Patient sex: M
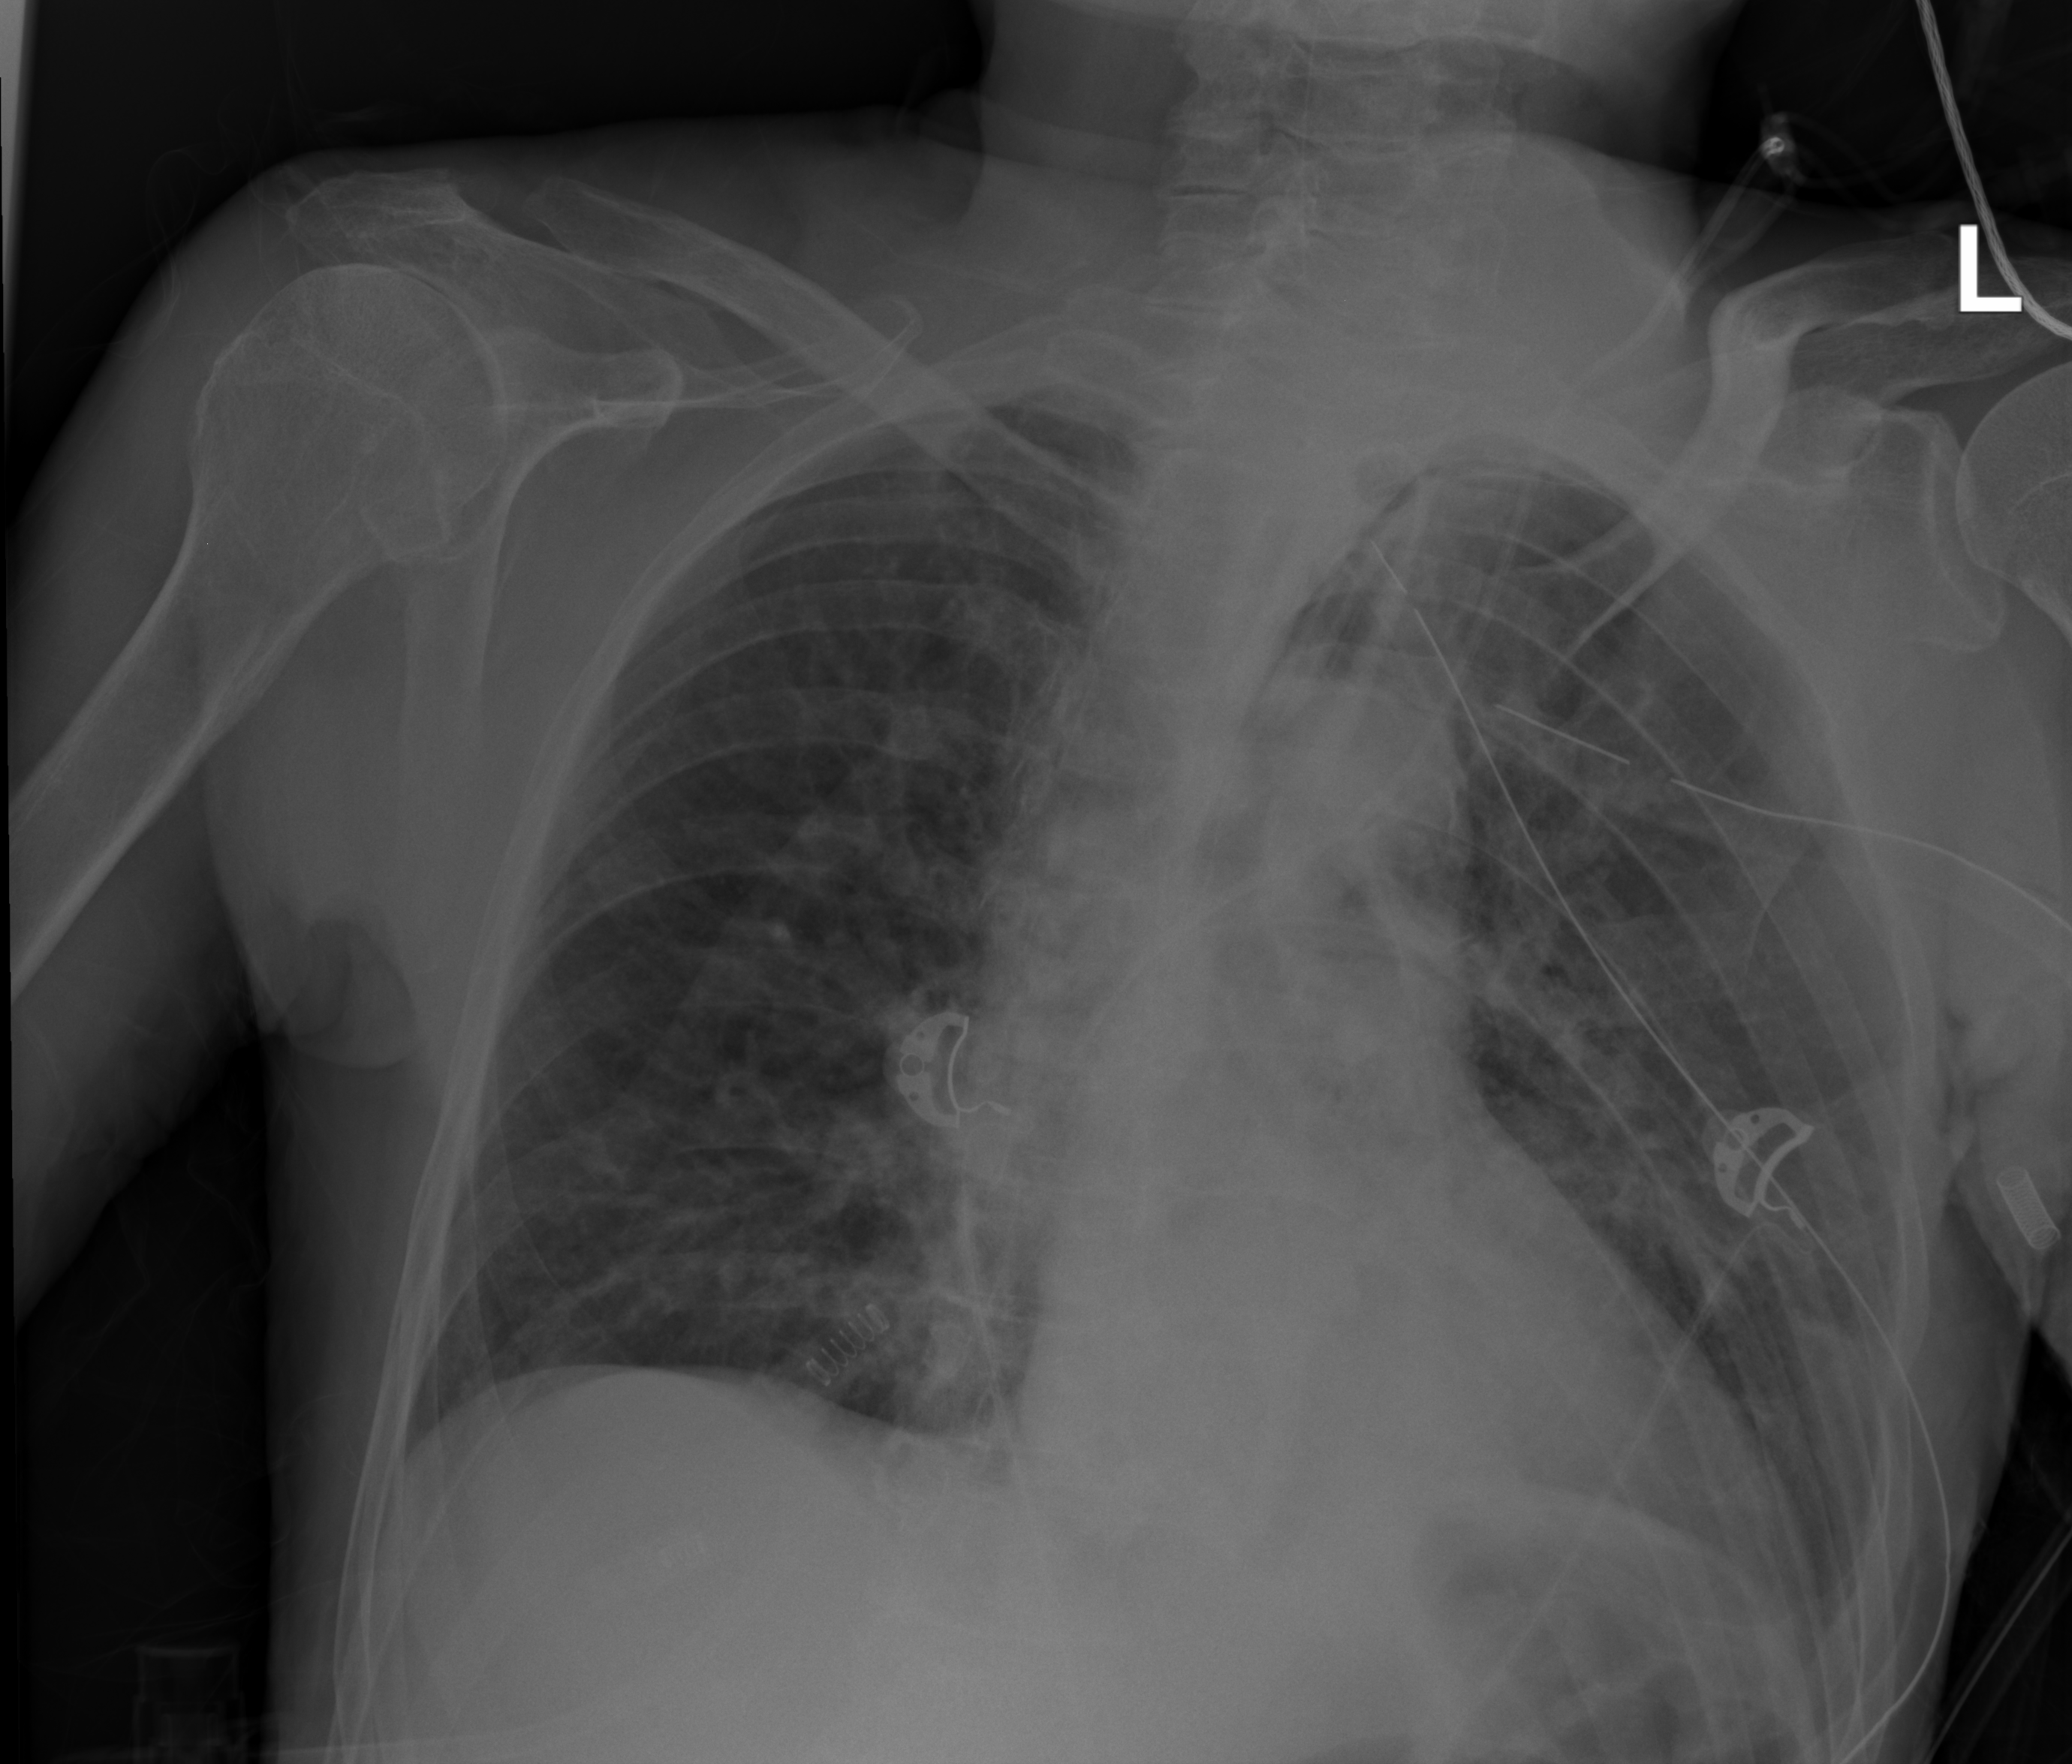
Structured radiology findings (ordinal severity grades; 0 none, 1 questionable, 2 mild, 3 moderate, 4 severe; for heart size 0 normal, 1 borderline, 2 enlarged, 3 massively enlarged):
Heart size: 0
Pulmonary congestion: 0
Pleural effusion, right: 0
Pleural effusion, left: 2
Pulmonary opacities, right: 0
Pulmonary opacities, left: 0
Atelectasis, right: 0
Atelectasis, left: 2